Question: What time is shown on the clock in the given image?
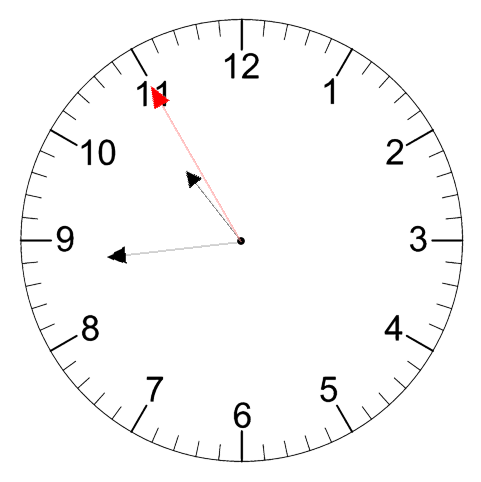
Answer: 10:43:55